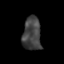
Tissue: skin
Cell type: Epithelial cells
Senescence score: 0.2838
Nuclear area (px): 597
Mean DAPI intensity: 66.332